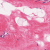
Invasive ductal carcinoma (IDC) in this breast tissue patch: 0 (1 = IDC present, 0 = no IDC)